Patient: sex M, age 44
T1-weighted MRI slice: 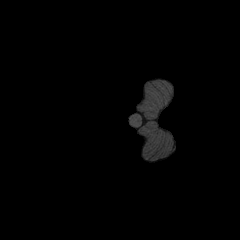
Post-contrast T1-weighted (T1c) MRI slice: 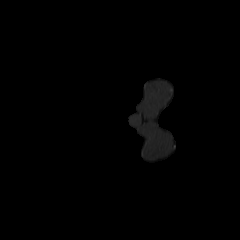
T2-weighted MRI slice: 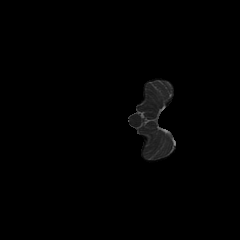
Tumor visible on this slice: no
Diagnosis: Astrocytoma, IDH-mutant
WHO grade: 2